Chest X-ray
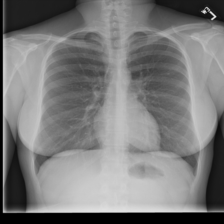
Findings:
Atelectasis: negative
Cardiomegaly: negative
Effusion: negative
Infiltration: positive
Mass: negative
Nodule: negative
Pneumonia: negative
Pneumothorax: negative
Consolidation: negative
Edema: negative
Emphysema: negative
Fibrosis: negative
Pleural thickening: negative
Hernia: negative